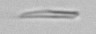
Label: fiber